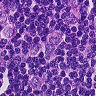
Metastatic tissue present: yes